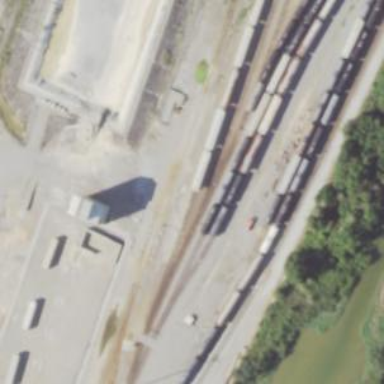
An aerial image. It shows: Rail spur service.